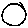
Label: circle